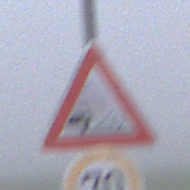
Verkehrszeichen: SplittSchotter
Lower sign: Geschwindigkeit70
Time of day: MorningAfternoon
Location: Outdoor (RoadRail)
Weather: Overcast
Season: NotSpecified
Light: Natural